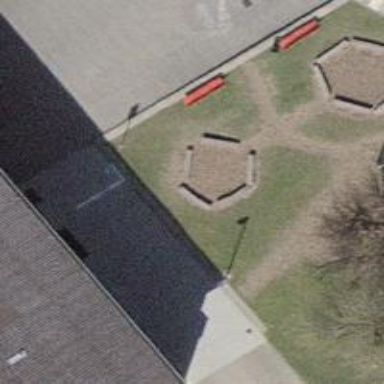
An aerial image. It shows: Bench for seating.